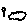
Label: cloud